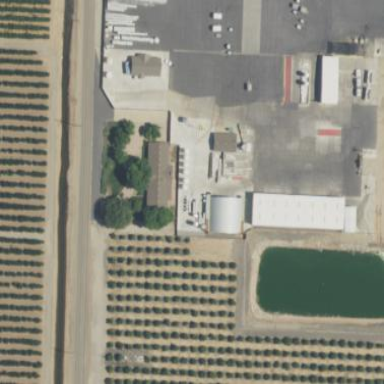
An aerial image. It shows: Orchard.